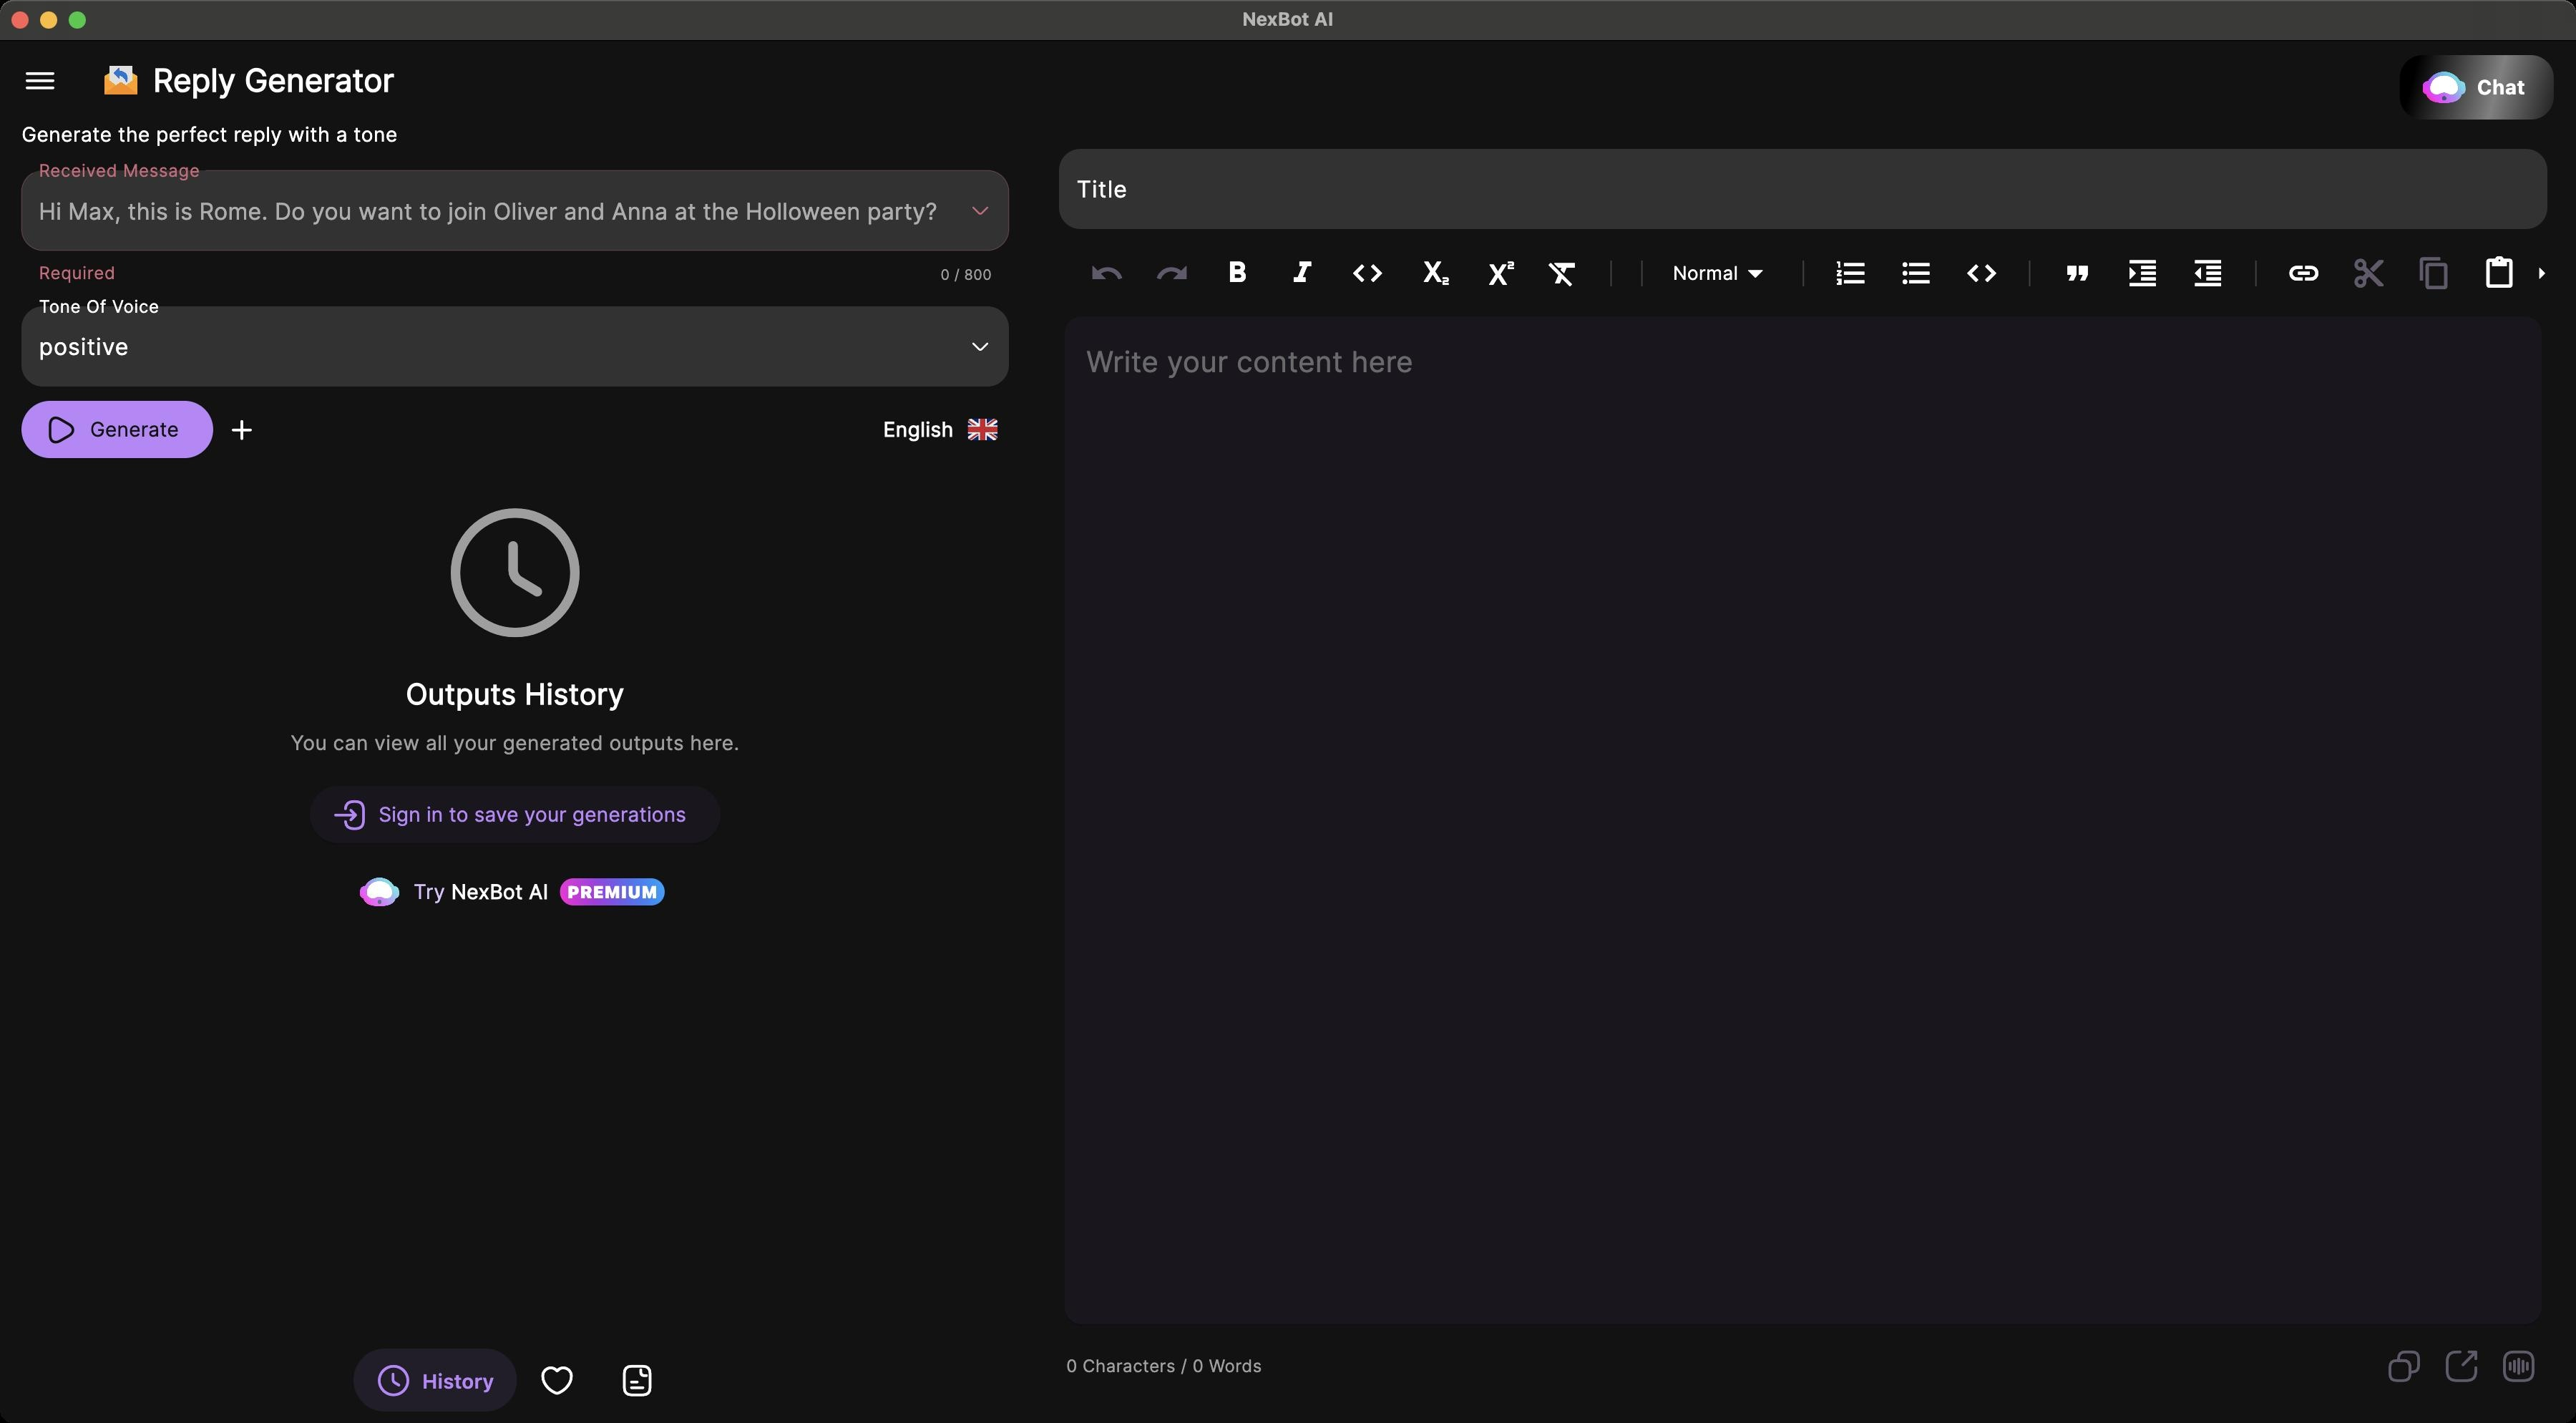
Accessibility tree:
{"name": "NexBot_AI", "role": "AXWindow", "description": null, "role_description": "standard window", "value": null, "position": "5.00;38.00", "size": "1800;994", "children": [{"name": null, "role": "AXGroup", "description": "NexBot AI", "role_description": "group", "value": null, "position": "0.00;28.00", "size": "1800;966", "children": []}, {"name": null, "role": "AXButton", "description": null, "role_description": "close button", "value": null, "position": "7.00;6.00", "size": "14;16", "children": []}, {"name": null, "role": "AXButton", "description": null, "role_description": "full screen button", "value": null, "position": "47.00;6.00", "size": "14;16", "children": [{"name": null, "role": "AXGroup", "description": null, "role_description": "group", "value": null, "position": "47.00;6.00", "size": "14;16", "children": [{"name": null, "role": "AXGroup", "description": null, "role_description": "group", "value": null, "position": "47.00;6.00", "size": "14;16", "children": []}]}]}, {"name": null, "role": "AXButton", "description": null, "role_description": "minimize button", "value": null, "position": "27.00;6.00", "size": "14;16", "children": []}, {"name": null, "role": "AXStaticText", "description": null, "role_description": "text", "value": "NexBot AI", "position": "866.00;5.00", "size": "68;16", "children": []}, {"name": "NexBot_AI", "role": "AXWindow", "description": null, "role_description": "standard window", "value": null, "position": "5.00;38.00", "size": "1800;994", "children": [{"name": null, "role": "AXGroup", "description": "NexBot AI", "role_description": "group", "value": null, "position": "0.00;28.00", "size": "1800;966", "children": []}, {"name": null, "role": "AXButton", "description": null, "role_description": "close button", "value": null, "position": "7.00;6.00", "size": "14;16", "children": []}, {"name": null, "role": "AXButton", "description": null, "role_description": "full screen button", "value": null, "position": "47.00;6.00", "size": "14;16", "children": [{"name": null, "role": "AXGroup", "description": null, "role_description": "group", "value": null, "position": "47.00;6.00", "size": "14;16", "children": [{"name": null, "role": "AXGroup", "description": null, "role_description": "group", "value": null, "position": "47.00;6.00", "size": "14;16", "children": []}]}]}, {"name": null, "role": "AXButton", "description": null, "role_description": "minimize button", "value": null, "position": "27.00;6.00", "size": "14;16", "children": []}, {"name": null, "role": "AXStaticText", "description": null, "role_description": "text", "value": "NexBot AI", "position": "866.00;5.00", "size": "68;16", "children": []}]}]}